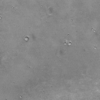
Label: not_dusty